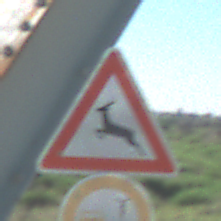
Verkehrszeichen: WildwechselRechts
Zusatzzeichen unten: VerbotUeberholenEinspurigeFahrzeuge
Umgebung: Outdoor, Special
Tageszeit: MorningAfternoon
Wetter: Clear
Licht: Natural
Jahreszeit: NotSpecified
Kontrast: HighContrast